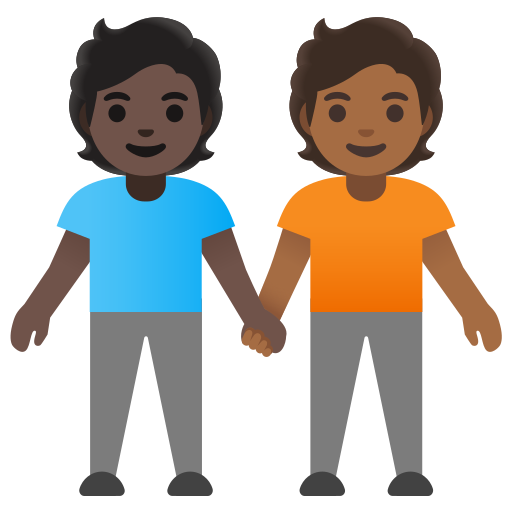
Emoji: 🧑🏿‍🤝‍🧑🏾